Question: I have this schema for support of in-site messaging:

When I send a message to another member, the message is saved to Message table; a record is added to MessageSent table and a record per recipient is added to MessageInbox table. MessageCount is being used to keep track of number of messages in the inbox/send folders and is filled using insert/delete triggers on MessageInbox/MessageSent - this way I can always know how many messages a member has without making an expensive "select count(*)" query.
Also, when I query member's messages, I join to Member table to get member's FirstName/LastName.
Now, I will be moving the application to MongoDB, and I'm not quite sure what should be the collection schema. Because there are no joins available in MongoDB, I have to completely denormalize it, so I woudl have MessageInbox, MessageDraft and MessageSent collections with full message information, right?
Then I'm not sure about following:
1. What if a user changes his First/LastName? It will be stored denormalized as sender in some messages, as a part of Recipients in other messages - how do I update it in optimal ways?
2. How do I get message counts? There will be tons of requests at the same time, so it has to be performing well.
Any ideas, comments and suggestions are highly appreciated!
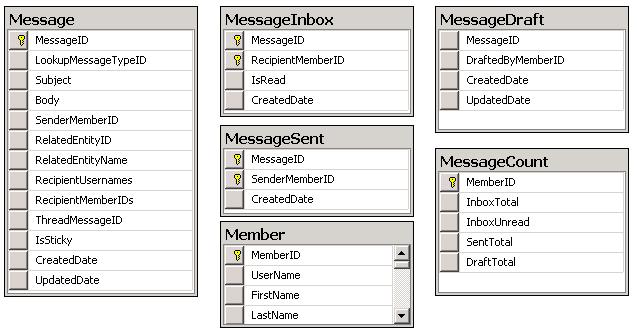
Answer: I can offer you some insight as to what I have done to simulate JOINs in MongoDB.
In cases like this, I store the ID of a corresponding user (or multiple users) in a given object, such as your message object in the messages collection.
(Im not suggesting this be your schema, just using it as an example of my approach)
'''
{
_id: "msg1234",
from: "user1234",
to: "user5678",
subject: "This is the subject",
body: "This is the body"
}
'''
I would query the database to get all the messages I need then in my application I would iterate the results and build an array of user IDs. I would filter this array to be unique and then query the database a second time using the '$in' operator to find any user in the given array.
Then in my application, I would join the results back to the object.
It requires two queries to the database (or potentially more if you want to join other collections) but this illustrates something that many people have been advocating for a long time: Do your JOINs in your application layer. Let the database spend its time querying data, not processing it. You can probably scale your application servers quicker and cheaper than your database anyway.
I am using this pattern to create real time activity feeds in my application and it works flawlessly and fast. I prefer this to denormalizing things that could change like user information because when writing to the database, MongoDB may need to re-write the entire object if the new data doesnt fit in the old data's place. If I needed to rewrite hundreds (or thousands) of activity items in my database, then it would be a disaster.
Additionally, writes on MongoDB are blocking so if a scenario like I've just described were to happen, all reads and writes would be blocked until the write operation is complete. I believe this is scheduled to be addressed in some capacity for the 2.x series but its still not going to be perfect.
Indexed queries, on the other hand, are super fast, even if you need to do two of them to get the data.